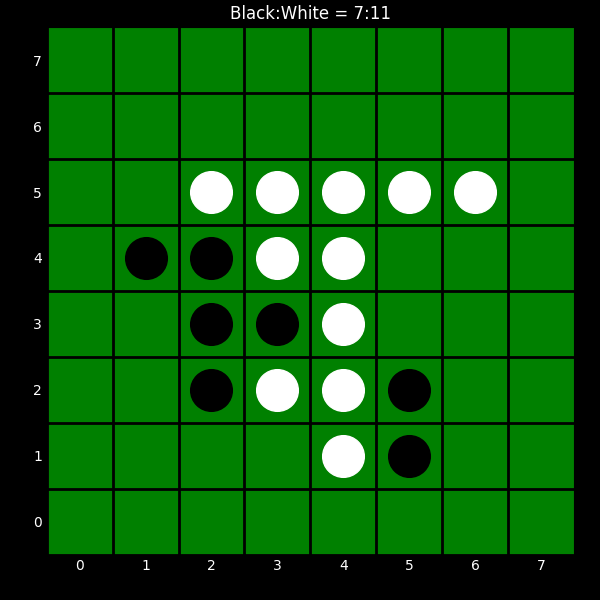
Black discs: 7
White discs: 11